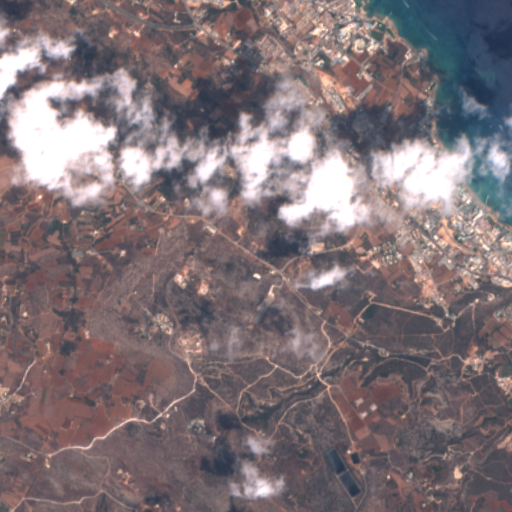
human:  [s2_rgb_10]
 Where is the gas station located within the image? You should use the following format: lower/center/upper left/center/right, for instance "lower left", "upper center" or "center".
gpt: The gas station is located in the upper center of the image.
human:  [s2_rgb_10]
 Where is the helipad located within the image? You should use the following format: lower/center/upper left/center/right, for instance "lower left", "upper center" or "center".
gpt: The helipad is located in the center of the image.
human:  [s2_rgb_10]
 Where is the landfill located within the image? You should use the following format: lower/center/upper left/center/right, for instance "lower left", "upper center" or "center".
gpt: The landfill is located in the center of the image.
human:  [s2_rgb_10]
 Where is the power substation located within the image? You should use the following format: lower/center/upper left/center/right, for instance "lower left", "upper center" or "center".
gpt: The power substation is located in the center of the image.
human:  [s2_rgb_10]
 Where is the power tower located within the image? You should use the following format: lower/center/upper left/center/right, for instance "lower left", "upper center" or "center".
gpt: The power tower is located in the center left of the image.
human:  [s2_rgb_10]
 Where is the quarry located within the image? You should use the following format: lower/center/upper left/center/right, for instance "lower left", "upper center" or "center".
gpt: The quarry is located in the upper left of the image.
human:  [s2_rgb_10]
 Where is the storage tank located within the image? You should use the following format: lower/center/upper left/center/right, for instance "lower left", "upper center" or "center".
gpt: The storage tank is located in the center right of the image.
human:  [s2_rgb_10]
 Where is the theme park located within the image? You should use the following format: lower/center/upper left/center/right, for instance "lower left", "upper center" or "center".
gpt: The theme park is located in the upper right of the image.
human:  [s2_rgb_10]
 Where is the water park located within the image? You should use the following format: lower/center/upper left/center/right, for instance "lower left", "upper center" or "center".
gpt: The water park is located in the upper center of the image.
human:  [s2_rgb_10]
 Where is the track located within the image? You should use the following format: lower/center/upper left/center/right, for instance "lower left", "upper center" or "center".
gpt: There is no track in the image.